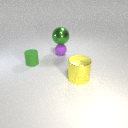
large yellow metal cylinder in front of small green rubber cylinder